Question: I have a table element that has also a table inside in one cell. (Jquery UI calendar is inside actually)
How can I style only the parent?
'''
body table tr td:nth-child(2n) {
background-color: red;
}
'''
does this: (<URL>

but I would like only the cells (number 2 and 5) to be selected.
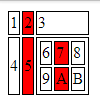
Answer: Use the <URL>:
'''
body > table > tbody > tr > td:nth-child(2n) {
background-color: red;
}
'''
<URL>
This works because it specifically only selects the outer table.
Tested successfully in Chrome, FF, and IE.